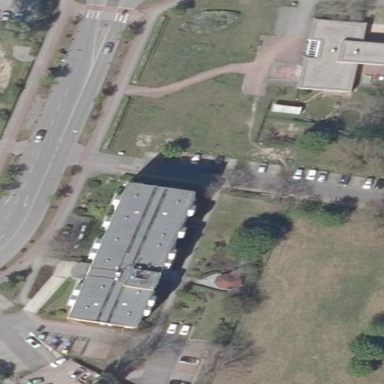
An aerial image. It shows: View of apartment building.